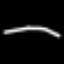
Label: line